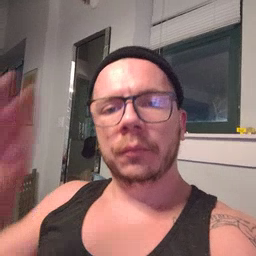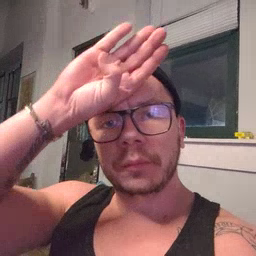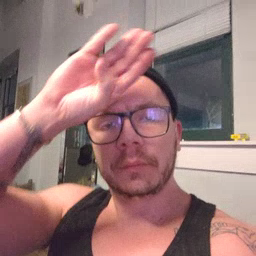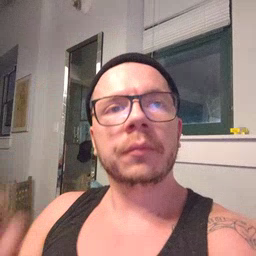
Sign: fireman